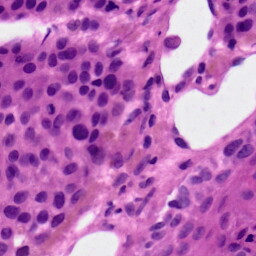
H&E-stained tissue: Skin